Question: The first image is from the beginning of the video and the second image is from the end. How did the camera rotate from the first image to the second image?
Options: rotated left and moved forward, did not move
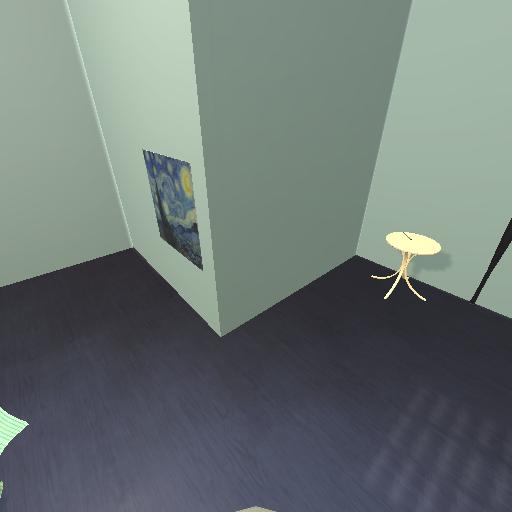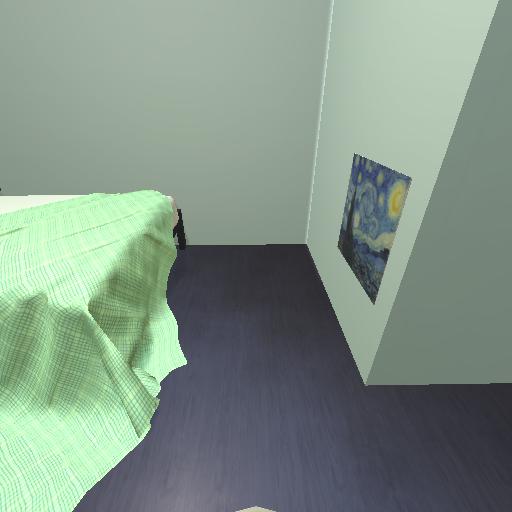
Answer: rotated left and moved forward